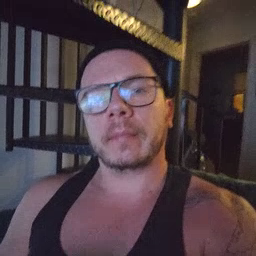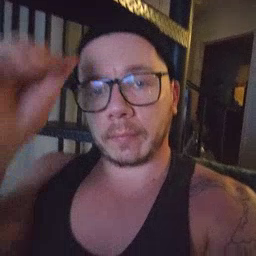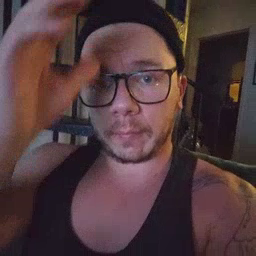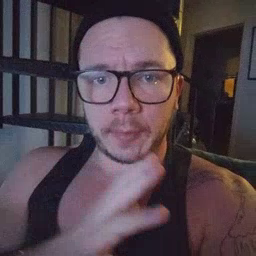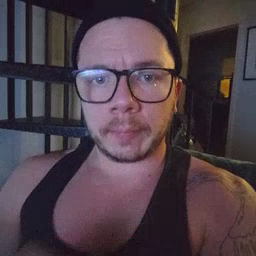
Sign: man